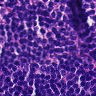
Metastatic tissue present: no